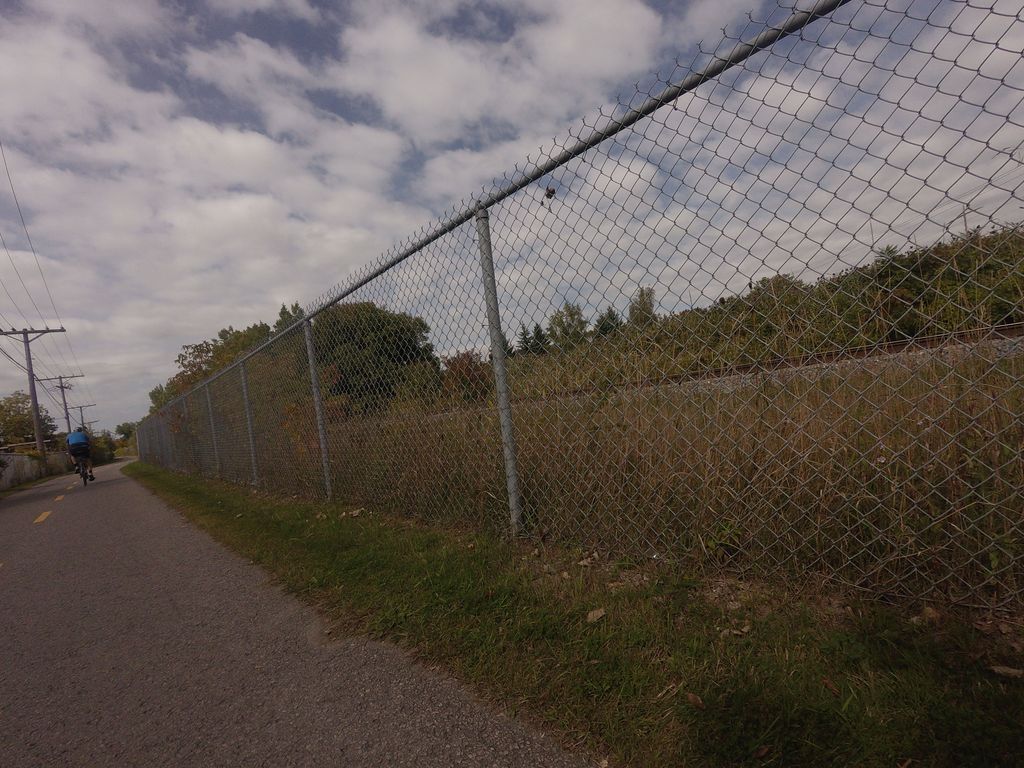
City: montreal